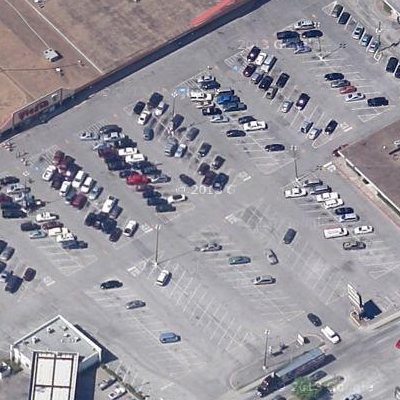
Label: gParking